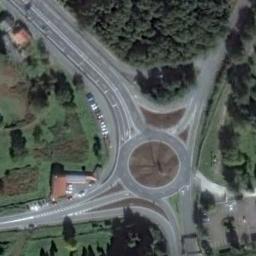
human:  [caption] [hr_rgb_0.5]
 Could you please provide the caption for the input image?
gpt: There are many trees around the roundabout .

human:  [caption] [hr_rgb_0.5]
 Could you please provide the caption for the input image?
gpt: The roundabout is on the grass next to trees and buildings .

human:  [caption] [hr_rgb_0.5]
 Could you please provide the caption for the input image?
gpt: The roundabout with four exits and entrances is next to a forest .

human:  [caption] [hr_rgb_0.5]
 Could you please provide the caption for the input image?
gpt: There are several buildings and a forest and a large lawn around the crossroads .

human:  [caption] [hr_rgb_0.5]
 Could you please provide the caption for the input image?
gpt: There are many green trees around the roundabout .